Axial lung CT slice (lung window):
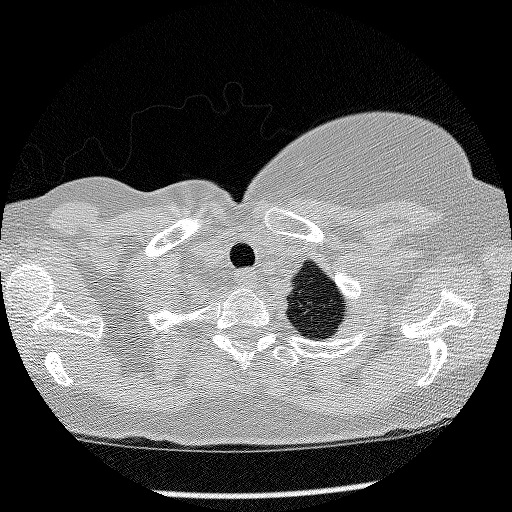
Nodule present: no